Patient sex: F
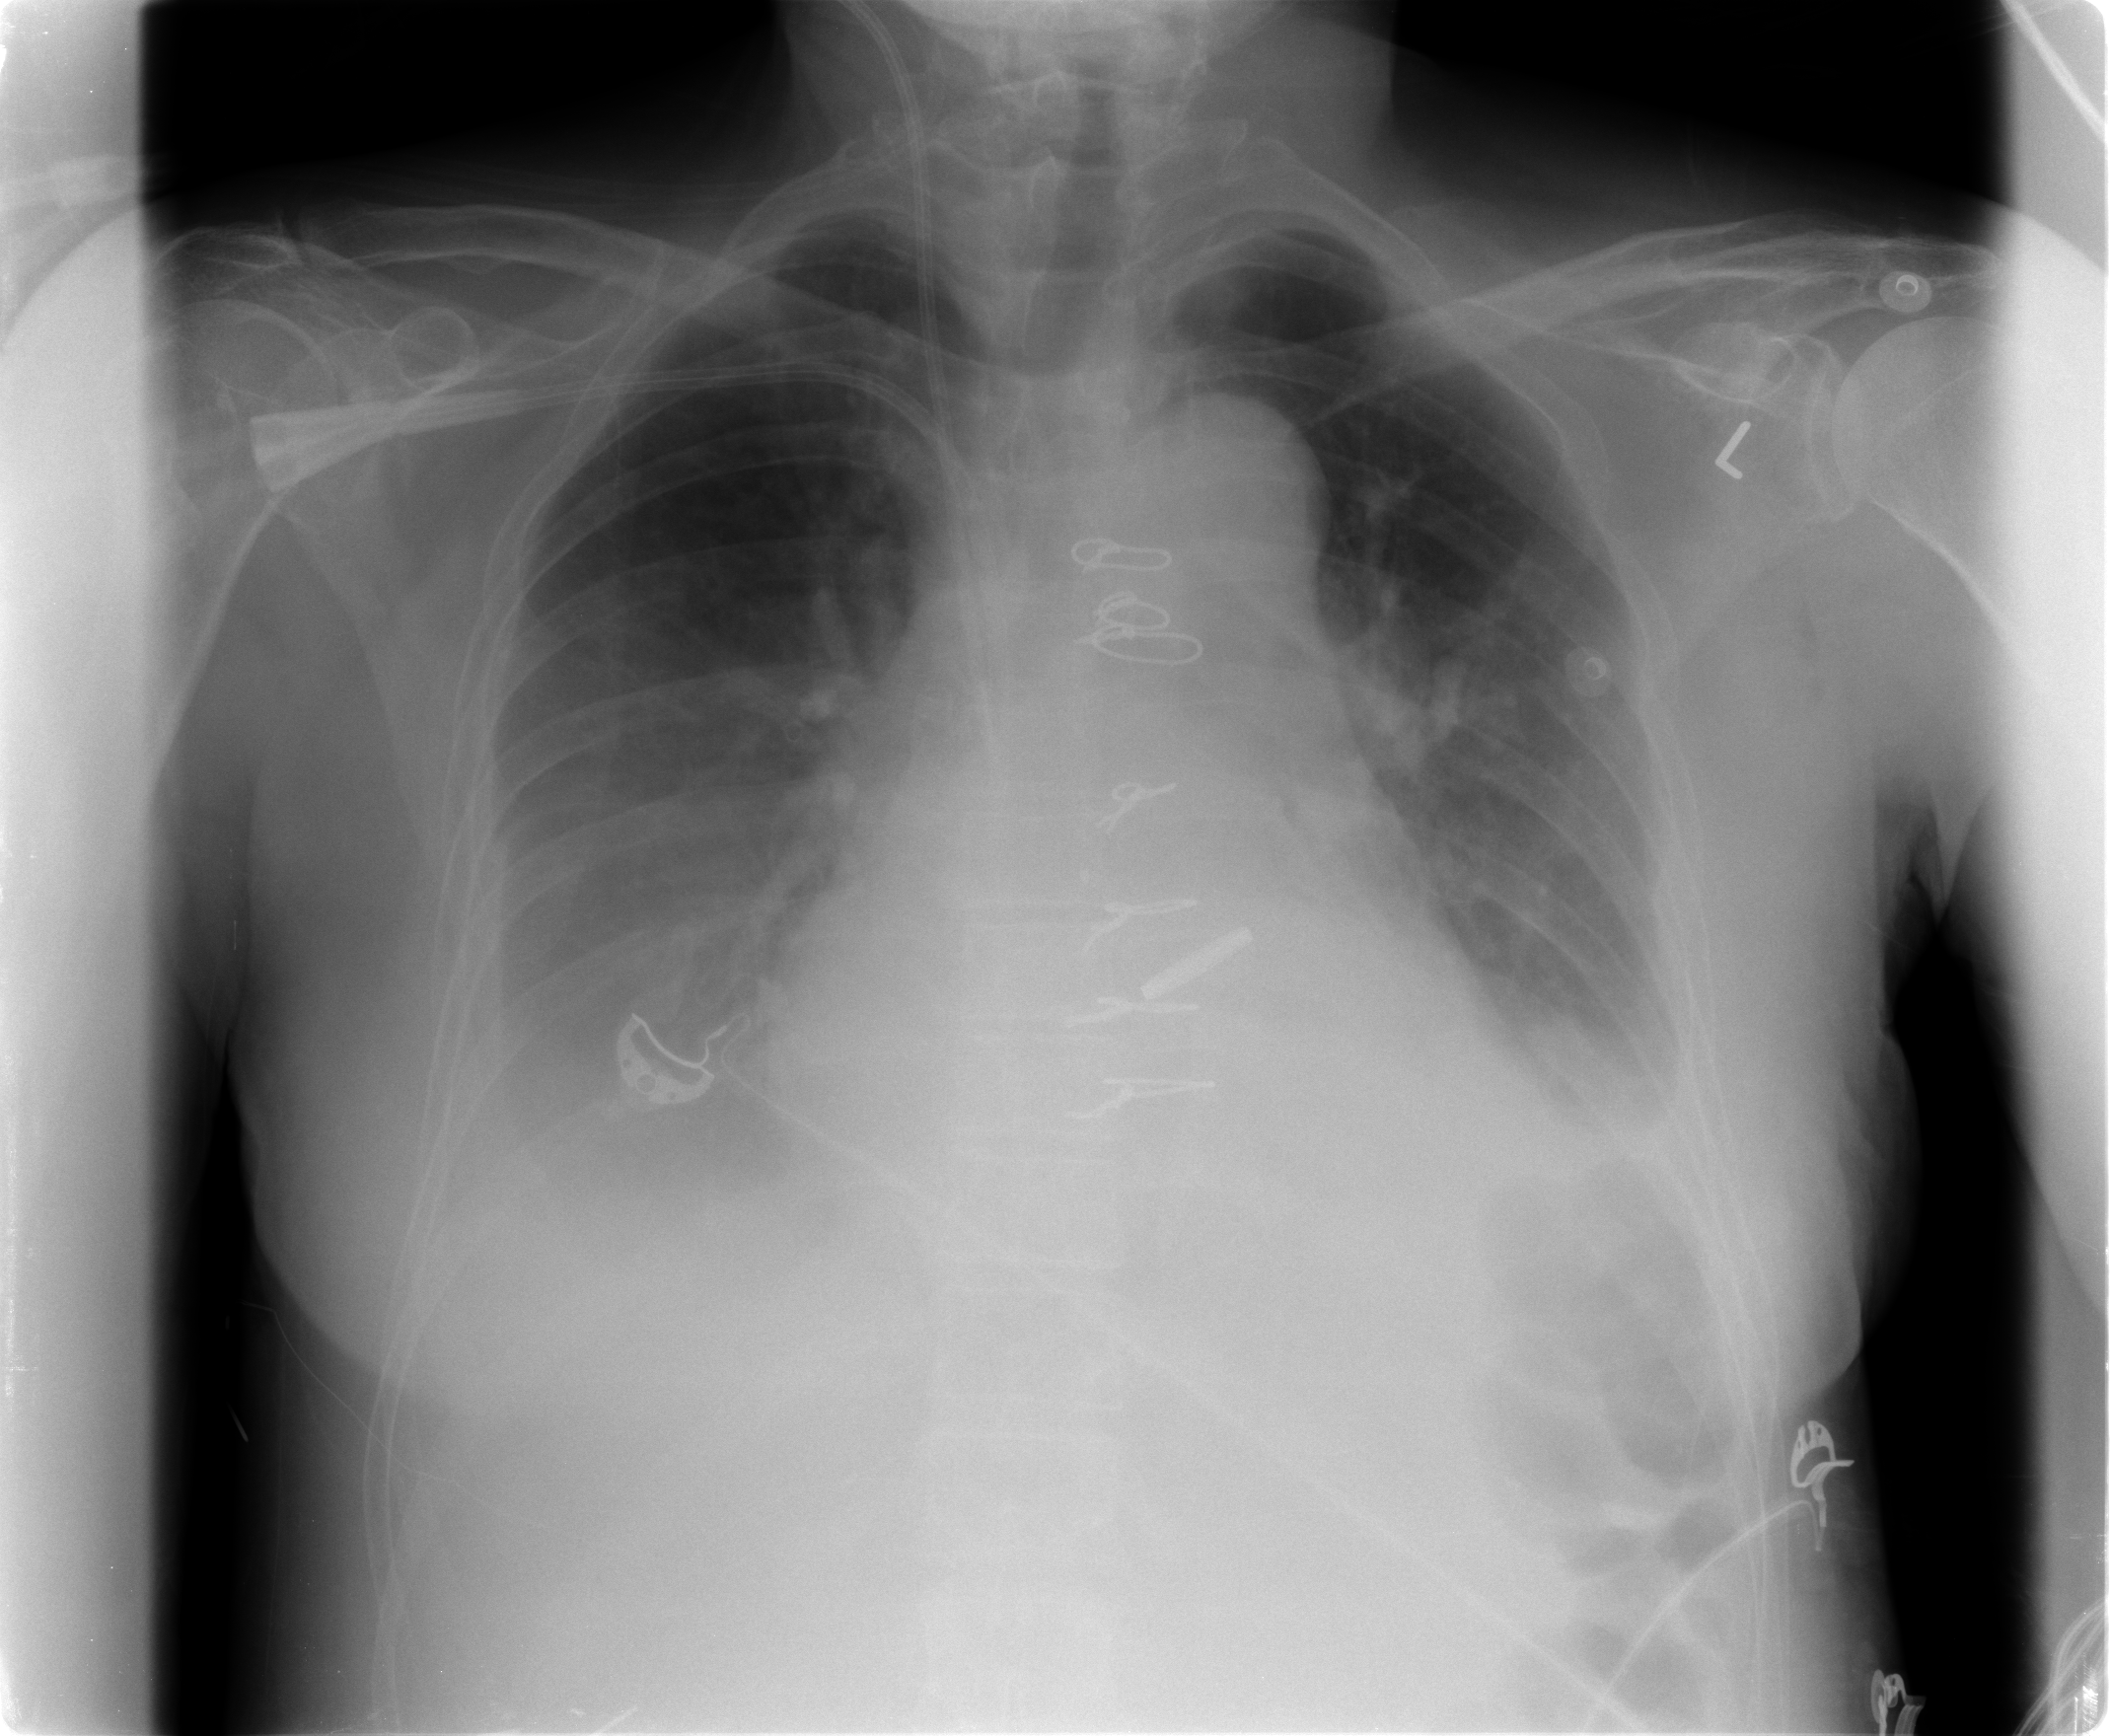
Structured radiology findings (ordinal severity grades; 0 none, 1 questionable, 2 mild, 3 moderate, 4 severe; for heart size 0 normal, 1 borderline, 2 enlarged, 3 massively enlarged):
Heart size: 2
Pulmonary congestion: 2
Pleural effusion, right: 3
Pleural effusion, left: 2
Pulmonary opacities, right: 0
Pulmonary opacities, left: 0
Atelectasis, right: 2
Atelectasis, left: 2